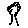
Label: tree